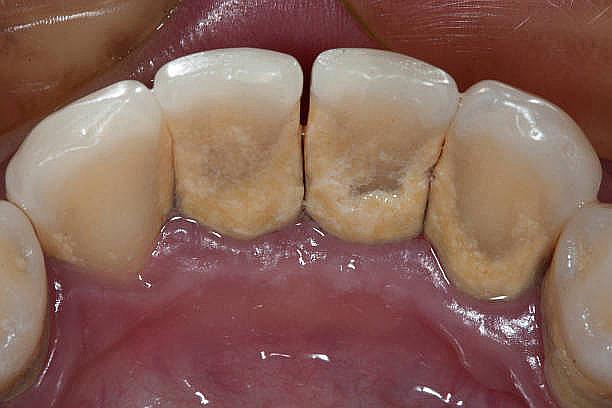
Condition: Calculus